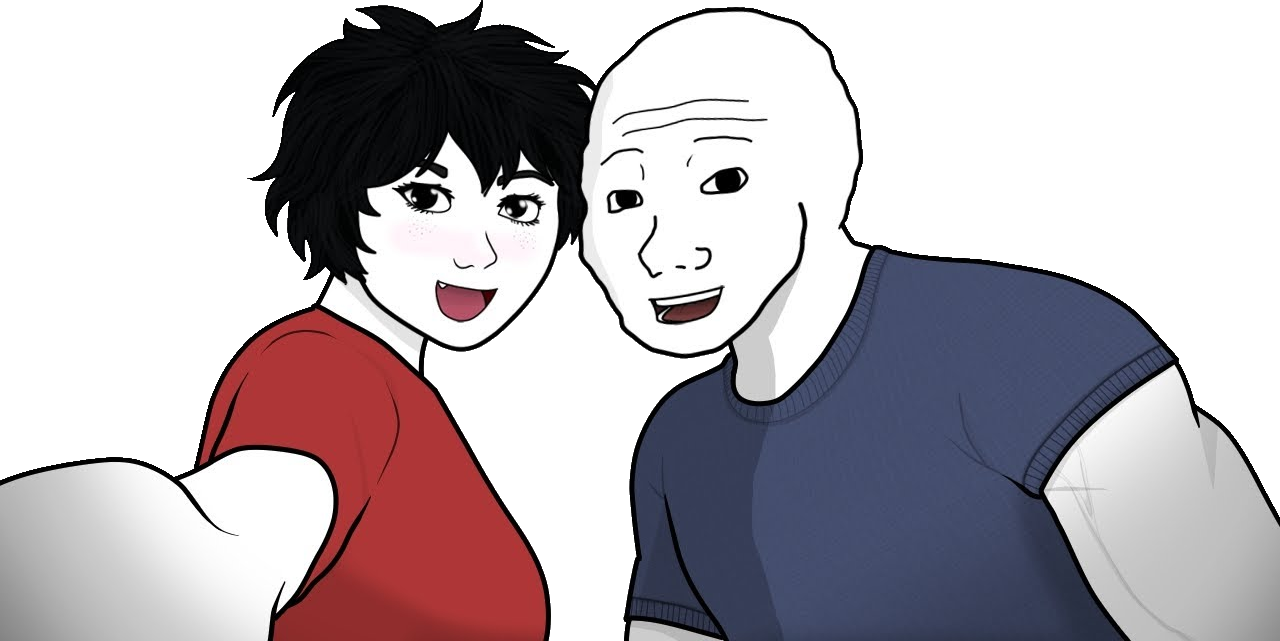
Label: 5_Tomboy